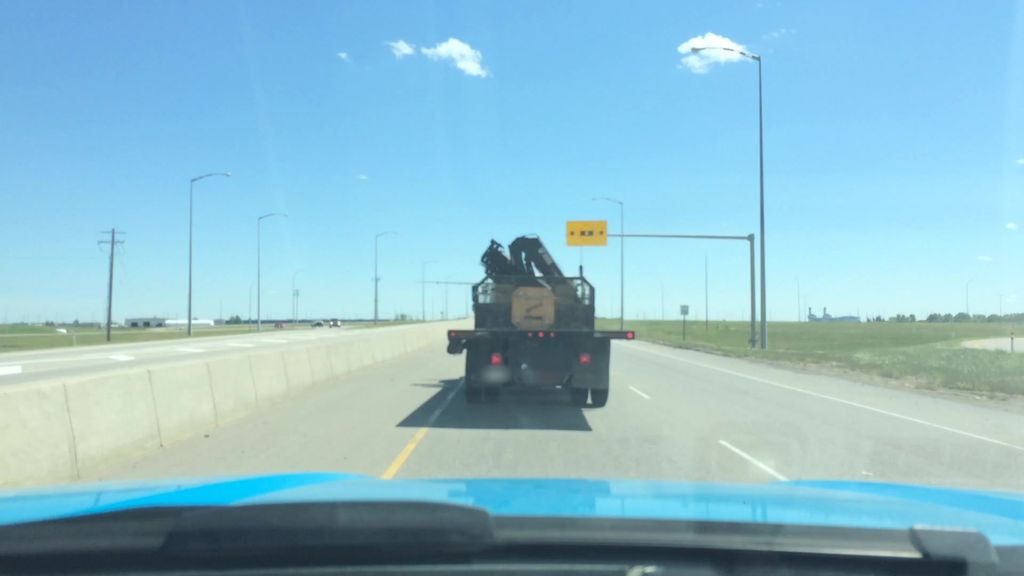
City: calgary